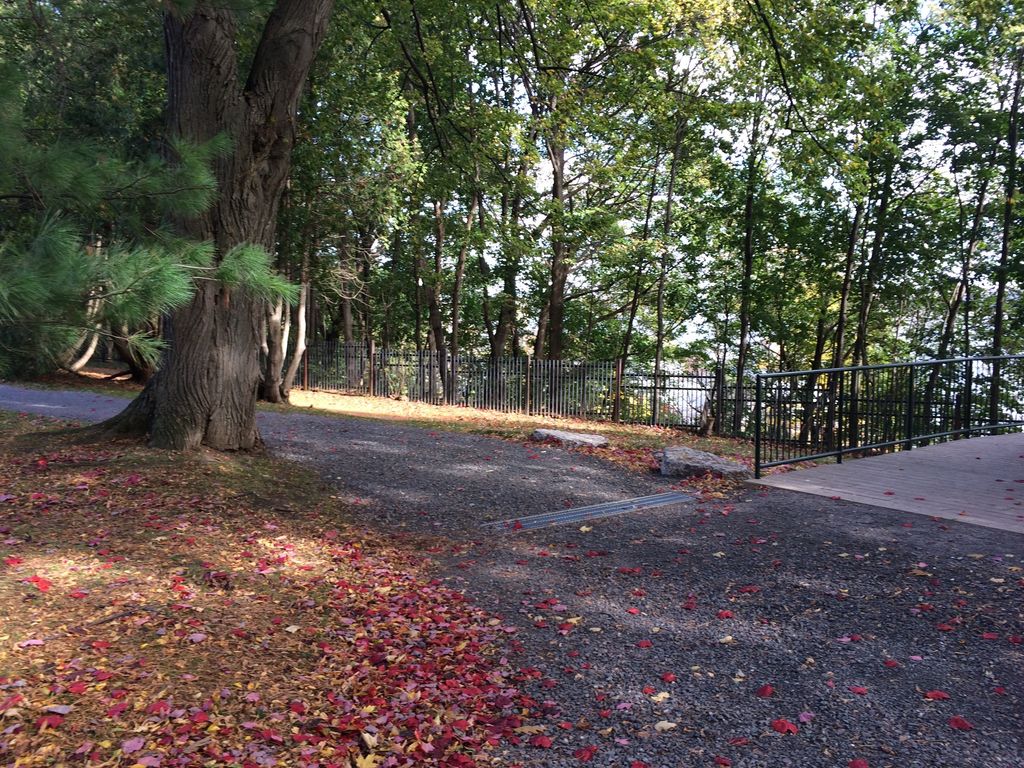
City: quebec_city